Question: I have an app that works in all directions.
For iOS 6 I use
'''
- (BOOL)shouldAutorotate
{
return YES;
}
- (NSUInteger)supportedInterfaceOrientations
{
return UIInterfaceOrientationMaskAll;
}
'''
And for iOS 5
'''
- (BOOL)shouldAutorotateToInterfaceOrientation:(UIInterfaceOrientation)interfaceOrientation
{
return YES;
}
'''
This part seems to work.
Then, because I want to stop the rotation animation, I implement these methods:
'''
- (void)willRotateToInterfaceOrientation:(UIInterfaceOrientation)toInterfaceOrientation duration:(NSTimeInterval)duration
{
[super willRotateToInterfaceOrientation:toInterfaceOrientation duration:duration];
[UIView setAnimationsEnabled:NO];
}
- (void)didRotateFromInterfaceOrientation:(UIInterfaceOrientation)fromInterfaceOrientation
{
[super didRotateFromInterfaceOrientation:fromInterfaceOrientation];
[UIView setAnimationsEnabled:YES];
}
'''
Everything is OK, but if I show an UIAlert and then the device rotates, the background black shadows appears in the wrong direction.

This happens only in iOS 6 and not on iOS 5, on the actual device and in the simulator, and only if I prevent the rotation from animating.
Any idea?
EDIT: Here my rootViewController
'''
- (BOOL)application:(UIApplication *)application didFinishLaunchingWithOptions:(NSDictionary *)launchOptions
{
// Other things
self.rootViewController = [[[RootViewController alloc] initWithNibName:@"RootViewController" bundle:[NSBundle mainBundle]] autorelease];
self.window.rootViewController = self.rootViewController;
[self.window makeKeyAndVisible];
return YES;
}
'''
Window is stored in NIB.
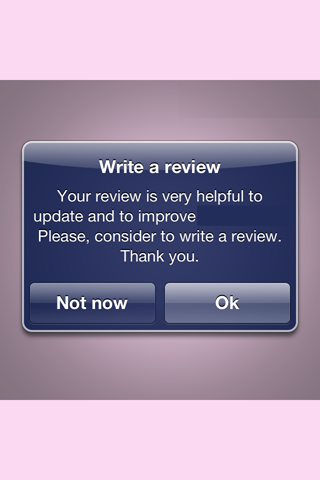
Answer: To close this question...
I don't know what was the problem causing this issue, I suppose something related to iOS version.
I solved it by implementing my custom alert (a subclass of 'UIViewController').